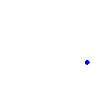
Particle: kaon